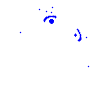
Particle: electron